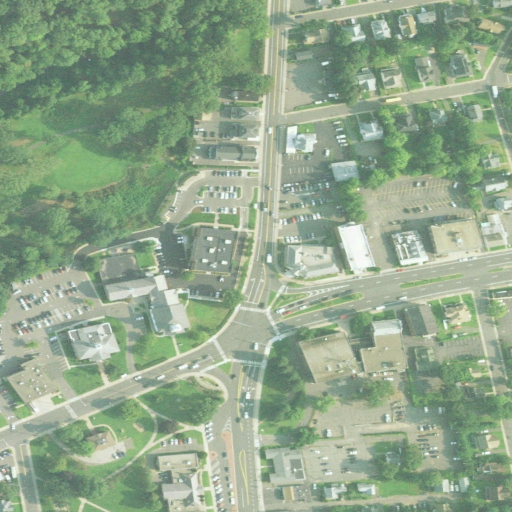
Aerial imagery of mountain in Connecticut named Academy Hill containing medium intensity development, high intensity development, deciduous forest, low intensity development, and open development